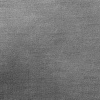
Atmospheric dust classification: dusty